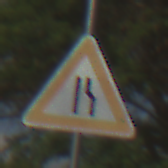
Verkehrszeichen: EinseitigVerengteFahrbahnRechts
Umgebung: Outdoor, Nature
Tageszeit: MorningAfternoon
Wetter: PartlyCloudy
Licht: Natural
Jahreszeit: NotSpecified
Kontrast: HighContrast